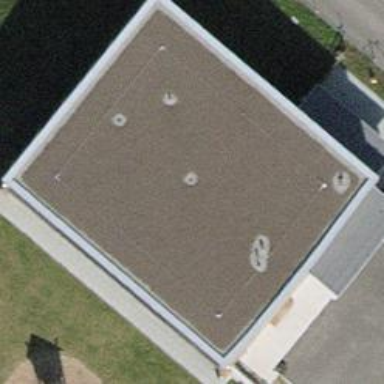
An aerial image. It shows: Kindergarten building.